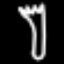
Label: fork